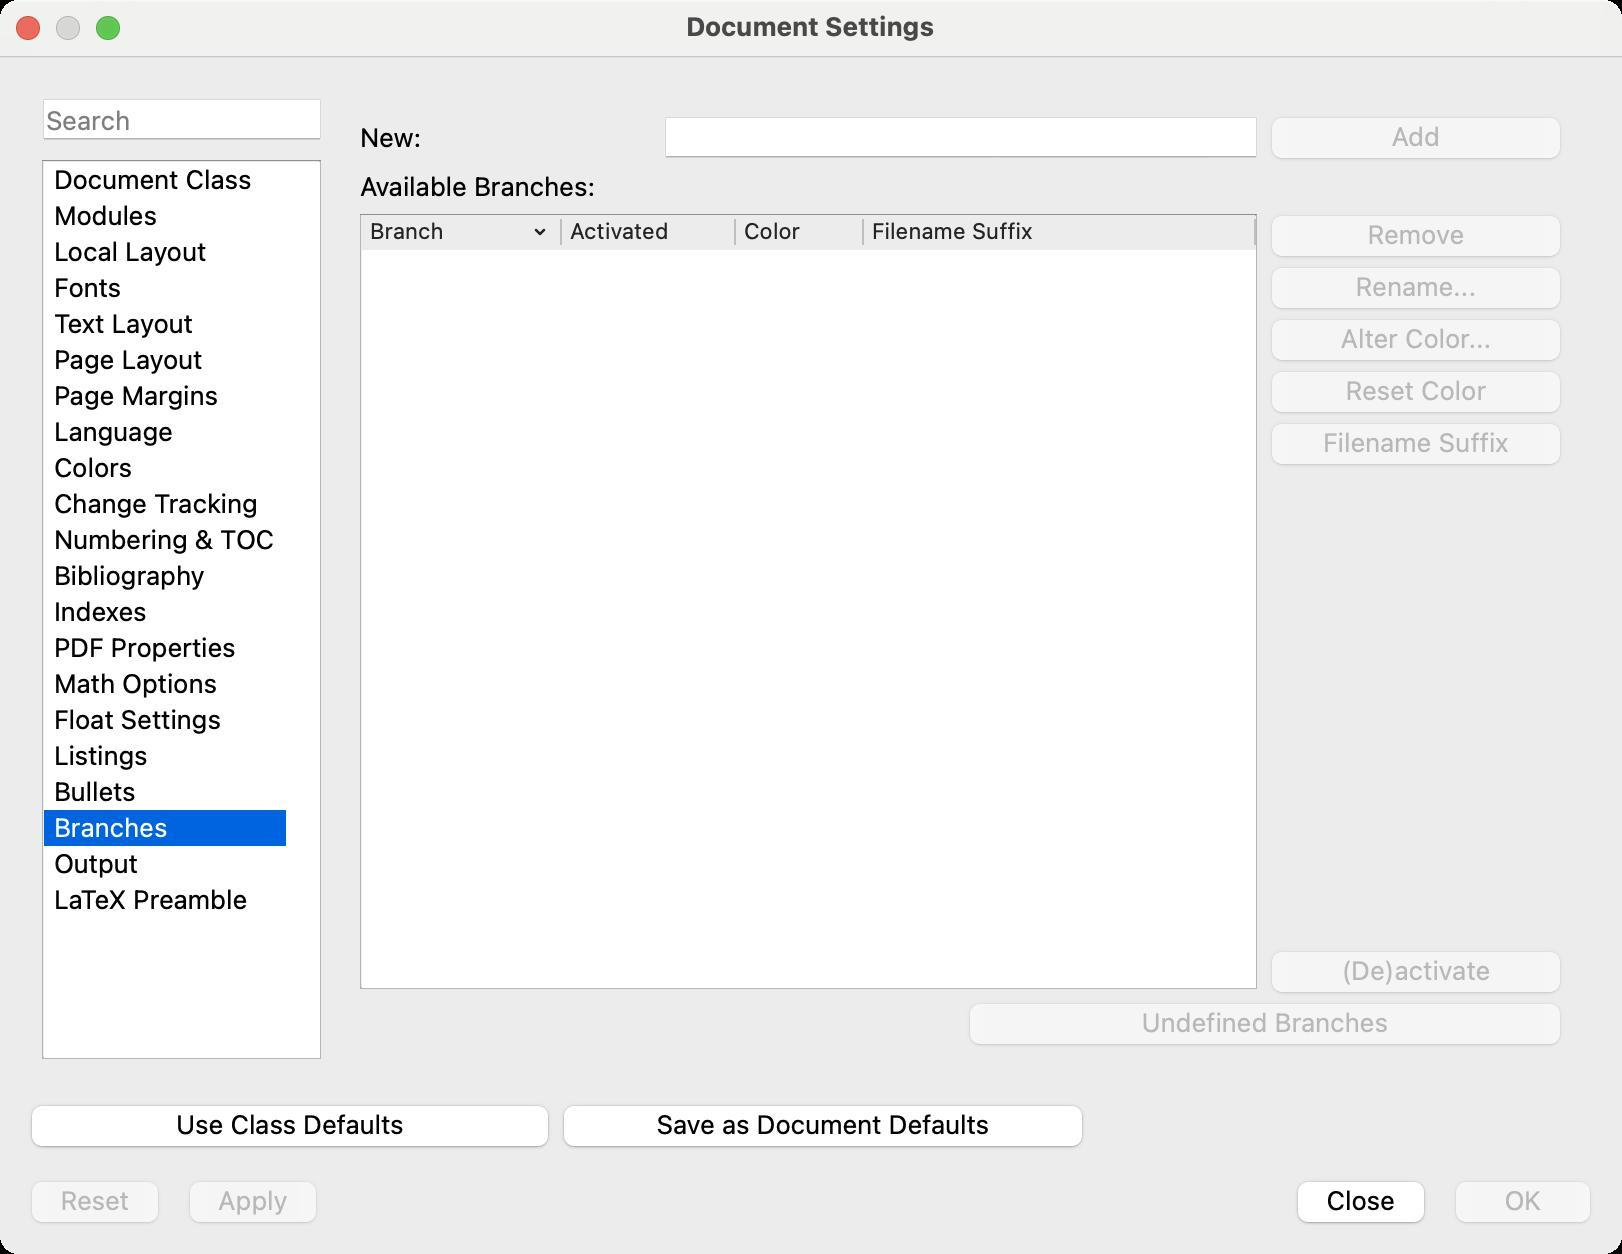
Accessibility tree:
{"name": "Document_Settings", "role": "AXWindow", "description": null, "role_description": "діалогове вікно", "value": null, "position": "270.00;142.00", "size": "811;627", "children": [{"name": "", "role": "AXGroup", "description": "", "role_description": "група", "value": null, "position": "9.00;586.00", "size": "793;32", "children": [{"name": "OK", "role": "AXButton", "description": "", "role_description": "кнопка", "value": null, "position": "721.00;586.00", "size": "81;32", "children": []}, {"name": "Close", "role": "AXButton", "description": "", "role_description": "кнопка", "value": null, "position": "642.00;586.00", "size": "77;32", "children": []}, {"name": "Apply", "role": "AXButton", "description": "", "role_description": "кнопка", "value": null, "position": "88.00;586.00", "size": "77;32", "children": []}, {"name": "Reset", "role": "AXButton", "description": "", "role_description": "кнопка", "value": null, "position": "9.00;586.00", "size": "77;32", "children": []}]}, {"name": "Use_Class_Defaults", "role": "AXButton", "description": "Reset to the default settings for the document class", "role_description": "кнопка", "value": null, "position": "9.00;548.00", "size": "272;32", "children": []}, {"name": "Save_as_Document_Defaults", "role": "AXButton", "description": "Save settings as defaults for new documents", "role_description": "кнопка", "value": null, "position": "275.00;548.00", "size": "273;32", "children": []}, {"name": "", "role": "AXTextField", "description": "Search", "role_description": "текстове поле", "value": "", "position": "21.00;49.00", "size": "140;21", "children": []}, {"name": "", "role": "AXGroup", "description": "", "role_description": "група", "value": null, "position": "21.00;80.00", "size": "140;450", "children": [{"name": "Document_Class", "role": "AXGroup", "description": "", "role_description": "група", "value": null, "position": "22.00;81.00", "size": "121;18", "children": []}, {"name": "Modules", "role": "AXGroup", "description": "", "role_description": "група", "value": null, "position": "22.00;99.00", "size": "121;18", "children": []}, {"name": "Local_Layout", "role": "AXGroup", "description": "", "role_description": "група", "value": null, "position": "22.00;117.00", "size": "121;18", "children": []}, {"name": "Fonts", "role": "AXGroup", "description": "", "role_description": "група", "value": null, "position": "22.00;135.00", "size": "121;18", "children": []}, {"name": "Text_Layout", "role": "AXGroup", "description": "", "role_description": "група", "value": null, "position": "22.00;153.00", "size": "121;18", "children": []}, {"name": "Page_Layout", "role": "AXGroup", "description": "", "role_description": "група", "value": null, "position": "22.00;171.00", "size": "121;18", "children": []}, {"name": "Page_Margins", "role": "AXGroup", "description": "", "role_description": "група", "value": null, "position": "22.00;189.00", "size": "121;18", "children": []}, {"name": "Language", "role": "AXGroup", "description": "", "role_description": "група", "value": null, "position": "22.00;207.00", "size": "121;18", "children": []}, {"name": "Colors", "role": "AXGroup", "description": "", "role_description": "група", "value": null, "position": "22.00;225.00", "size": "121;18", "children": []}, {"name": "Change_Tracking", "role": "AXGroup", "description": "", "role_description": "група", "value": null, "position": "22.00;243.00", "size": "121;18", "children": []}, {"name": "Numbering_&_TOC", "role": "AXGroup", "description": "", "role_description": "група", "value": null, "position": "22.00;261.00", "size": "121;18", "children": []}, {"name": "Bibliography", "role": "AXGroup", "description": "", "role_description": "група", "value": null, "position": "22.00;279.00", "size": "121;18", "children": []}, {"name": "Indexes", "role": "AXGroup", "description": "", "role_description": "група", "value": null, "position": "22.00;297.00", "size": "121;18", "children": []}, {"name": "PDF_Properties", "role": "AXGroup", "description": "", "role_description": "група", "value": null, "position": "22.00;315.00", "size": "121;18", "children": []}, {"name": "Math_Options", "role": "AXGroup", "description": "", "role_description": "група", "value": null, "position": "22.00;333.00", "size": "121;18", "children": []}, {"name": "Float_Settings", "role": "AXGroup", "description": "", "role_description": "група", "value": null, "position": "22.00;351.00", "size": "121;18", "children": []}, {"name": "Listings", "role": "AXGroup", "description": "", "role_description": "група", "value": null, "position": "22.00;369.00", "size": "121;18", "children": []}, {"name": "Bullets", "role": "AXGroup", "description": "", "role_description": "група", "value": null, "position": "22.00;387.00", "size": "121;18", "children": []}, {"name": "Branches", "role": "AXGroup", "description": "", "role_description": "група", "value": null, "position": "22.00;405.00", "size": "121;18", "children": []}, {"name": "Output", "role": "AXGroup", "description": "", "role_description": "група", "value": null, "position": "22.00;423.00", "size": "121;18", "children": []}, {"name": "LaTeX_Preamble", "role": "AXGroup", "description": "", "role_description": "група", "value": null, "position": "22.00;441.00", "size": "121;18", "children": []}]}, {"name": "", "role": "AXGroup", "description": "", "role_description": "група", "value": null, "position": "171.00;49.00", "size": "619;481", "children": [{"name": "Filename_Suffix", "role": "AXButton", "description": "Append the name of this branch to the output filename, given the branch is active.", "role_description": "кнопка", "value": null, "position": "629.00;207.00", "size": "158;32", "children": []}, {"name": null, "role": "AXStaticText", "description": "", "role_description": "текст", "value": "Available Branches:", "position": "180.00;85.00", "size": "449;16", "children": []}, {"name": "Remove", "role": "AXButton", "description": "Remove the selected branch", "role_description": "кнопка", "value": null, "position": "629.00;103.00", "size": "158;32", "children": []}, {"name": "Undefined_Branches", "role": "AXButton", "description": "Show undefined branches used in this document.", "role_description": "кнопка", "value": null, "position": "478.00;497.00", "size": "309;32", "children": []}, {"name": "", "role": "AXGroup", "description": "", "role_description": "група", "value": null, "position": "180.00;107.00", "size": "449;388", "children": [{"name": "Branch", "role": "AXColumn", "description": "", "role_description": "стовпчик", "value": null, "position": "181.00;108.00", "size": "100;17", "children": []}, {"name": "Activated", "role": "AXColumn", "description": "", "role_description": "стовпчик", "value": null, "position": "281.00;108.00", "size": "87;17", "children": []}, {"name": "Color", "role": "AXColumn", "description": "", "role_description": "стовпчик", "value": null, "position": "368.00;108.00", "size": "64;17", "children": []}, {"name": "Filename_Suffix", "role": "AXColumn", "description": "", "role_description": "стовпчик", "value": null, "position": "432.00;108.00", "size": "196;17", "children": []}]}, {"name": "(De)activate", "role": "AXButton", "description": "Toggle the selected branch", "role_description": "кнопка", "value": null, "position": "629.00;471.00", "size": "158;32", "children": []}, {"name": "Add", "role": "AXButton", "description": "Add a new branch to the list", "role_description": "кнопка", "value": null, "position": "629.00;54.00", "size": "158;32", "children": []}, {"name": "Alter_Color...", "role": "AXButton", "description": "Define or change background color", "role_description": "кнопка", "value": null, "position": "629.00;155.00", "size": "158;32", "children": []}, {"name": "Rename...", "role": "AXButton", "description": "Change the name of the selected branch", "role_description": "кнопка", "value": null, "position": "629.00;129.00", "size": "158;32", "children": []}, {"name": null, "role": "AXStaticText", "description": "", "role_description": "текст", "value": "New:", "position": "180.00;58.00", "size": "146;21", "children": []}, {"name": "New:", "role": "AXTextField", "description": "", "role_description": "текстове поле", "value": "", "position": "332.00;58.00", "size": "297;21", "children": []}, {"name": "Reset_Color", "role": "AXButton", "description": "Reset branch color to default (standard background)", "role_description": "кнопка", "value": null, "position": "629.00;181.00", "size": "158;32", "children": []}]}, {"name": "", "role": "AXGrowArea", "description": "", "role_description": "область розширення", "value": null, "position": "811.00;605.00", "size": "0;22", "children": []}, {"name": null, "role": "AXButton", "description": null, "role_description": "кнопка закривання", "value": null, "position": "7.00;6.00", "size": "14;16", "children": []}, {"name": null, "role": "AXButton", "description": null, "role_description": "кнопка оптимізації", "value": null, "position": "47.00;6.00", "size": "14;16", "children": [{"name": null, "role": "AXGroup", "description": null, "role_description": "група", "value": null, "position": "47.00;6.00", "size": "14;16", "children": [{"name": null, "role": "AXGroup", "description": null, "role_description": "група", "value": null, "position": "47.00;6.00", "size": "14;16", "children": []}]}]}, {"name": null, "role": "AXButton", "description": null, "role_description": "кнопка згортання", "value": null, "position": "27.00;6.00", "size": "14;16", "children": []}, {"name": null, "role": "AXStaticText", "description": null, "role_description": "текст", "value": "Document Settings", "position": "341.00;5.00", "size": "129;16", "children": []}]}